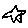
Label: star